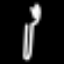
Label: fork